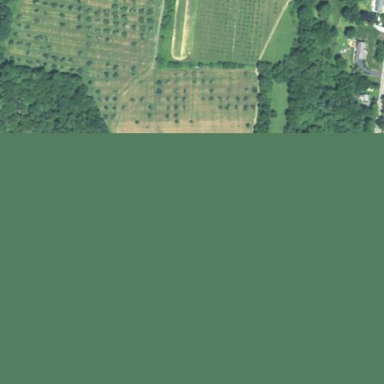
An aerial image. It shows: Orchard.